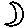
Label: moon